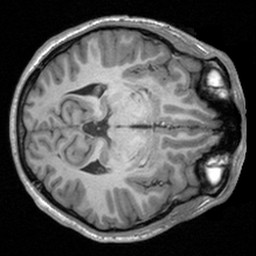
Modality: T1w
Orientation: axial
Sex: male
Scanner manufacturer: siemens
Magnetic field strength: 3 T
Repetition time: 1.9 s
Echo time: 0.00226 s